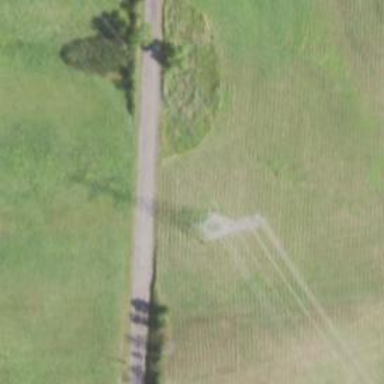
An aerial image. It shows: Lattice structure tower.